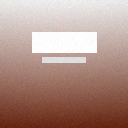
Screen state: on